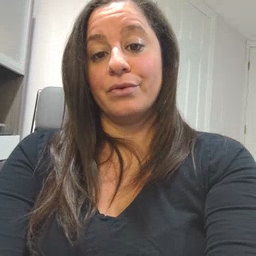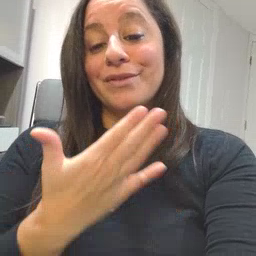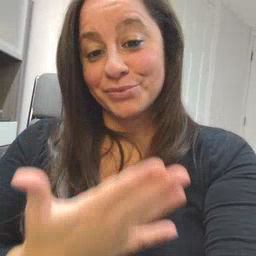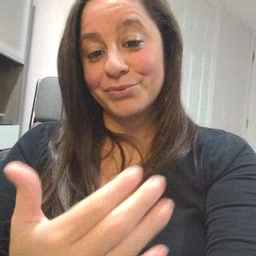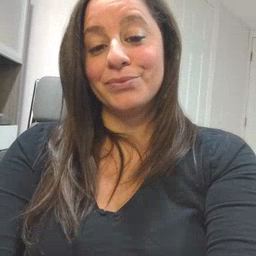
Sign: thankyou